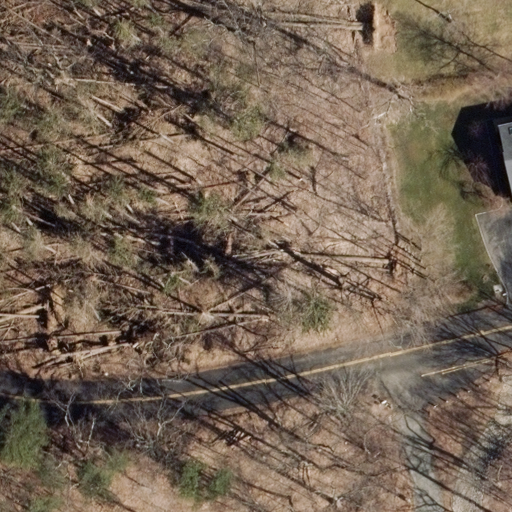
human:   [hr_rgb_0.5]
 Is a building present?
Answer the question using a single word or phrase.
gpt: yes

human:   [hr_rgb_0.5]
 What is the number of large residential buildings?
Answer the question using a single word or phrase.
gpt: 0

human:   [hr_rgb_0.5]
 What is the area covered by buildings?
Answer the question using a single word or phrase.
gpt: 9m2

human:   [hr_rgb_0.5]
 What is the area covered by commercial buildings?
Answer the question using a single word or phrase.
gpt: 0m2

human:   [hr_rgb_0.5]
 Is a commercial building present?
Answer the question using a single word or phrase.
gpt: no

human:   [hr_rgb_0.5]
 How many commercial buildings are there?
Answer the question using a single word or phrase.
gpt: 0

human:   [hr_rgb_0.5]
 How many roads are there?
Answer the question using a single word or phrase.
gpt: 1

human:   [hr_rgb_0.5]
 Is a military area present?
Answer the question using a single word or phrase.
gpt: no

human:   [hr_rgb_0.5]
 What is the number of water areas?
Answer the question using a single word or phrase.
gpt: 0

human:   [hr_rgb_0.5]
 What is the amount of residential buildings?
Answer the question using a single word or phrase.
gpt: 1

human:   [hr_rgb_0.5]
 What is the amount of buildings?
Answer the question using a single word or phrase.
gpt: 1

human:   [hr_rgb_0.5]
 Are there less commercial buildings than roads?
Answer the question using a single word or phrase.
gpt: yes

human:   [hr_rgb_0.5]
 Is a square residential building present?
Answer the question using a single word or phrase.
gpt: no

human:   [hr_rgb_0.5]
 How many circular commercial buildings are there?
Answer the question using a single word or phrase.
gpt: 0

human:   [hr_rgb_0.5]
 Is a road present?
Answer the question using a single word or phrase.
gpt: yes

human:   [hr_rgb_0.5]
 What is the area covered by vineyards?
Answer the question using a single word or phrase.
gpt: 0m2

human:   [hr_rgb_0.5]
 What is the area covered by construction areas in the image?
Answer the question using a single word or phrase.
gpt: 0m2

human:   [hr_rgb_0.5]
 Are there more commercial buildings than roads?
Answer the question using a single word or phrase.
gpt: no

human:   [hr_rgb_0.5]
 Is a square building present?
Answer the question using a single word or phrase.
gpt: no

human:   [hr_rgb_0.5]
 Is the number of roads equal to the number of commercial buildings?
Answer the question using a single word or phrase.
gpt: no

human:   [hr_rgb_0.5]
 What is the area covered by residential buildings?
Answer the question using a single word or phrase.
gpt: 9m2

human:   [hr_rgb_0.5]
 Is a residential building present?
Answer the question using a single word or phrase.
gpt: yes

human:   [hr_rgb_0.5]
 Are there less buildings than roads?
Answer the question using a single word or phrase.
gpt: no

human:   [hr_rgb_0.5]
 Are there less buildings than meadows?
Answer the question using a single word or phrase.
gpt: no

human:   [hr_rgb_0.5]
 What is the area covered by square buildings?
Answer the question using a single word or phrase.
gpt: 0m2

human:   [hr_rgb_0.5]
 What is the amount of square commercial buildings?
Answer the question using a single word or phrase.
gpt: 0

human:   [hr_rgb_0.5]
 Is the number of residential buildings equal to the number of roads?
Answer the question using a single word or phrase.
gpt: yes

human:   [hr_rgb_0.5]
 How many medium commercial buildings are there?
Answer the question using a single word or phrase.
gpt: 0

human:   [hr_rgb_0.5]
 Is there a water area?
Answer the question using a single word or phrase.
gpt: no

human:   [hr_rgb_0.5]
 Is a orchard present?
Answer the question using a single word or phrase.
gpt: no

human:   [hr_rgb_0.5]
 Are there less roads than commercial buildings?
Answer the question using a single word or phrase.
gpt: no

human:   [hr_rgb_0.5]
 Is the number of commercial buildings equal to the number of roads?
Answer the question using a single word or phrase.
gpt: no

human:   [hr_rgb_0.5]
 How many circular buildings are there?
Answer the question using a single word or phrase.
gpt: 0

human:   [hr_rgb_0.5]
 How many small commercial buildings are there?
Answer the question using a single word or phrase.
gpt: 0

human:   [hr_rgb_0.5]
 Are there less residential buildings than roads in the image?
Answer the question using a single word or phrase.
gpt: no

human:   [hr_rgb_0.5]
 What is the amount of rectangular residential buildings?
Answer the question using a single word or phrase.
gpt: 1

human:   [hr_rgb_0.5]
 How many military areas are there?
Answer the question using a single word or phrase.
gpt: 0

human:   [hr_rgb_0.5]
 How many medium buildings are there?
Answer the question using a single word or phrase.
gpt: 0

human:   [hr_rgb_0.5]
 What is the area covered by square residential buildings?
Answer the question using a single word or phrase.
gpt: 0m2

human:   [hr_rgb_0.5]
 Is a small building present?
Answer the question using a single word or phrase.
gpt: yes

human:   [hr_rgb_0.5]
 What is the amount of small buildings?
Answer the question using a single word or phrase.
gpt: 1

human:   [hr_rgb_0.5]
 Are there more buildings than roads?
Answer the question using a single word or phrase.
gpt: no

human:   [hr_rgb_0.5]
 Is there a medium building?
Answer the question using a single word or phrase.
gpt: no

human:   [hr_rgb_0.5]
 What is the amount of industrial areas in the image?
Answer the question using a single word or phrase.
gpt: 0

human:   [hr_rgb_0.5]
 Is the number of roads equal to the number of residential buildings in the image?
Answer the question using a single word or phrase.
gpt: yes

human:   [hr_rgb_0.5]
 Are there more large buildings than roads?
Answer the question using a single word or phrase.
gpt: no

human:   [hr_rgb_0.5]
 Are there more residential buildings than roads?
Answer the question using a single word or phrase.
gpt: no

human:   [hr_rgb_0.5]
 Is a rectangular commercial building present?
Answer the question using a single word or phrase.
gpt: no

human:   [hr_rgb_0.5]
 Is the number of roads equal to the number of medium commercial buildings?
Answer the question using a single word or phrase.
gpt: no

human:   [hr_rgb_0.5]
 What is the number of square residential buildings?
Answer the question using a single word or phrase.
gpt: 0

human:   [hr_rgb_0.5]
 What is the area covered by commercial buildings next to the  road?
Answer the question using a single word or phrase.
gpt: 0m2

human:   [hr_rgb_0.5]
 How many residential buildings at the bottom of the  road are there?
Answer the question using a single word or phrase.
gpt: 0

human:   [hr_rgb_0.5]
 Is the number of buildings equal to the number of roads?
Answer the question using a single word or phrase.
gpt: yes

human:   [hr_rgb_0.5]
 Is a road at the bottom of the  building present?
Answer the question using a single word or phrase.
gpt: yes

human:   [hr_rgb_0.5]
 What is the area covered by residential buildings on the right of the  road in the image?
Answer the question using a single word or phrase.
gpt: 9m2

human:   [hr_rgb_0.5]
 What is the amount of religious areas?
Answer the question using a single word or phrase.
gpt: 0

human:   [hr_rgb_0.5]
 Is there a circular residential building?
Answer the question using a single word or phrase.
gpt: no

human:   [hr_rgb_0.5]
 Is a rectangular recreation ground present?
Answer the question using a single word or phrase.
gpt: no

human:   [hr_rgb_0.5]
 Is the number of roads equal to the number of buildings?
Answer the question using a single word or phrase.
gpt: yes

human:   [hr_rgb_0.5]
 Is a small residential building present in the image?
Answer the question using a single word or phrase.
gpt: yes

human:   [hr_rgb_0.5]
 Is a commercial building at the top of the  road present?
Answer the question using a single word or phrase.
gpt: no

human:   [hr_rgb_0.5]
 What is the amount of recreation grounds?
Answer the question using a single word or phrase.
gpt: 0

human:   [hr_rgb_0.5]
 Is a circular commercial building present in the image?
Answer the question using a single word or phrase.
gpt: no

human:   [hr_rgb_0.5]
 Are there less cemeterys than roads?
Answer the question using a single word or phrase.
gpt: yes